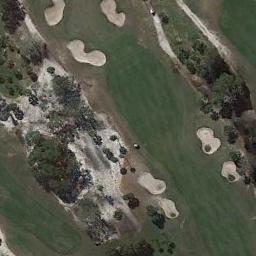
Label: golf_course